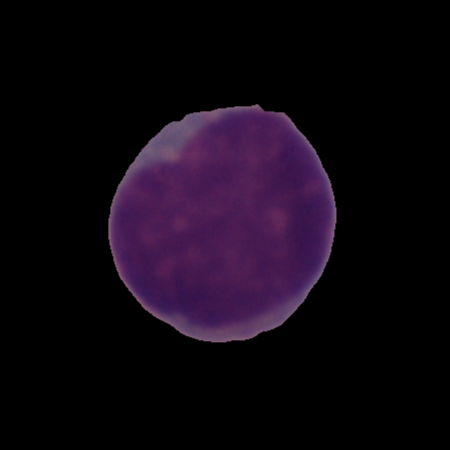
Label: cancer